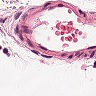
Metastatic tissue present: no